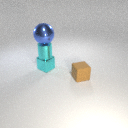
large blue metal sphere above small cyan metal cylinder